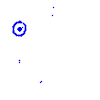
Particle: pion